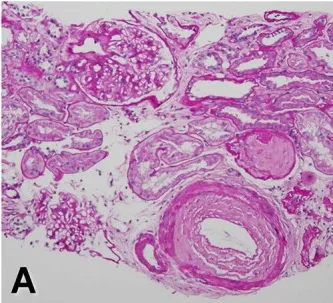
Biopsy findings showing arteriopathy and chronic thrombotic microangiopathy in patient 3. (A) There is severe arterial sclerosis, associated with focal global glomerulosclerosis, periodic acid-Schiff (PAS) stain, 200x.
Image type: pathology (pas)